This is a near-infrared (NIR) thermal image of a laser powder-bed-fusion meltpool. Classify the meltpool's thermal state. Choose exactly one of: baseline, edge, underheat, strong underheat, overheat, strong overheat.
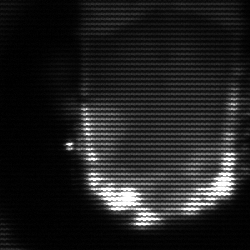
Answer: baseline